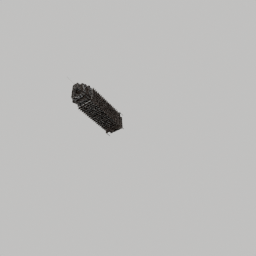
Label: architecture